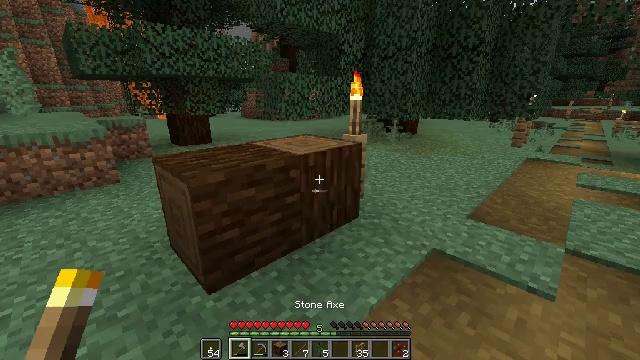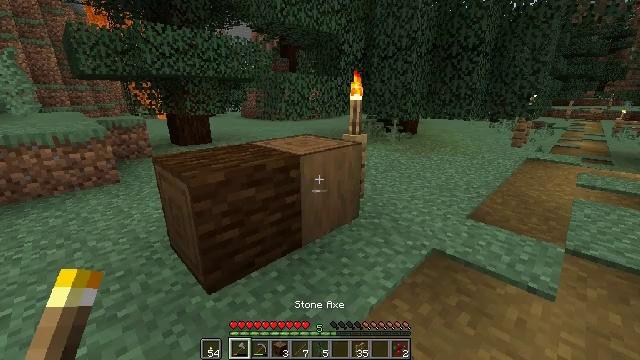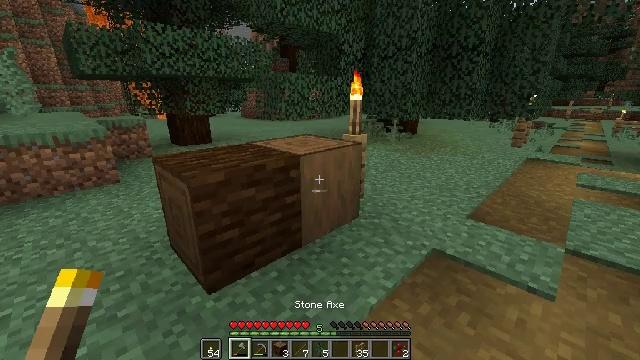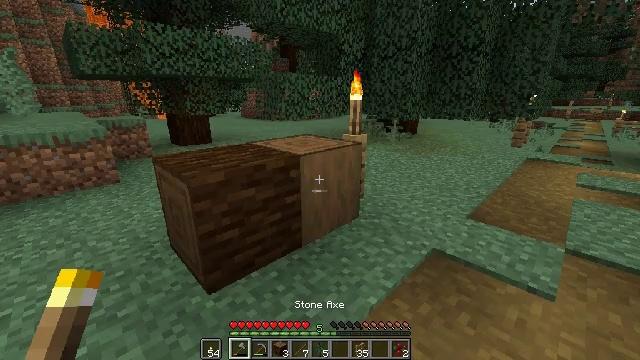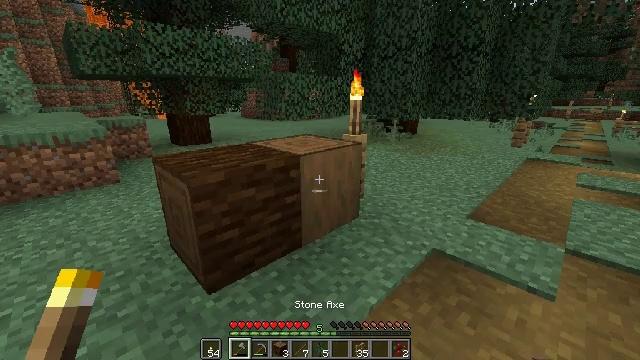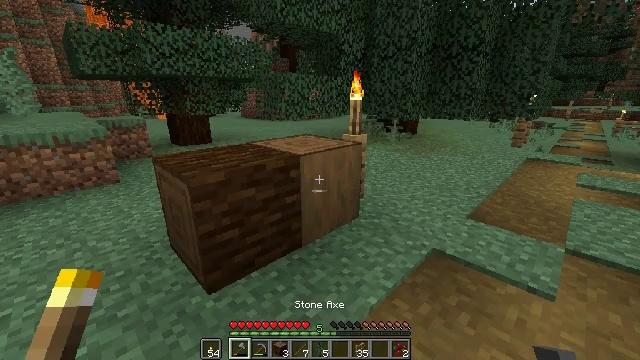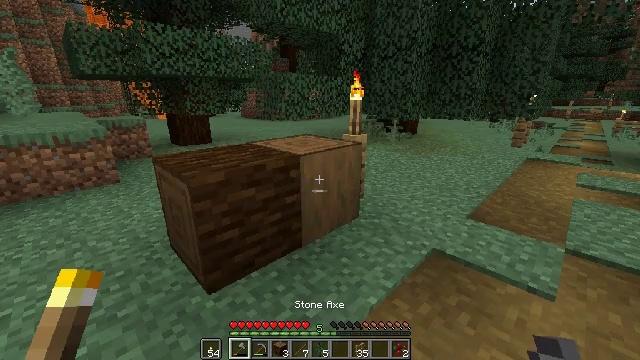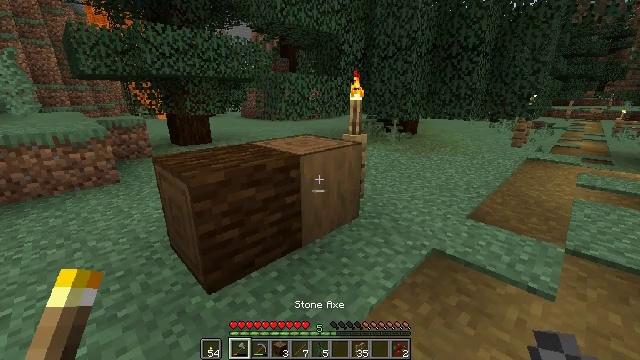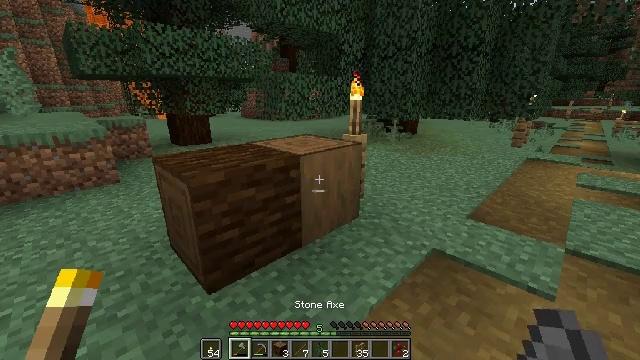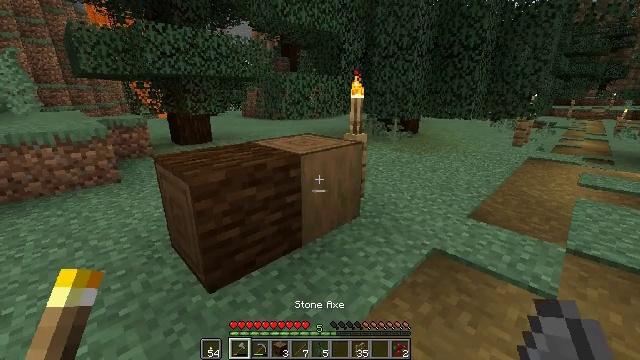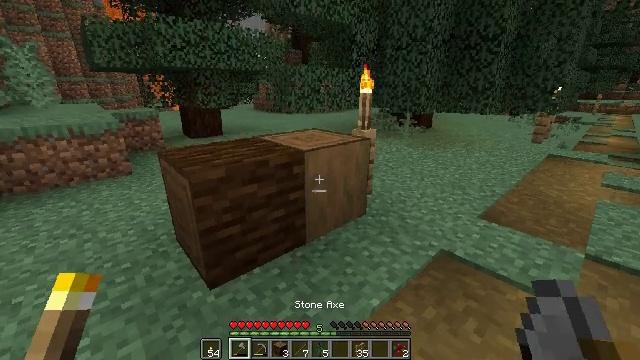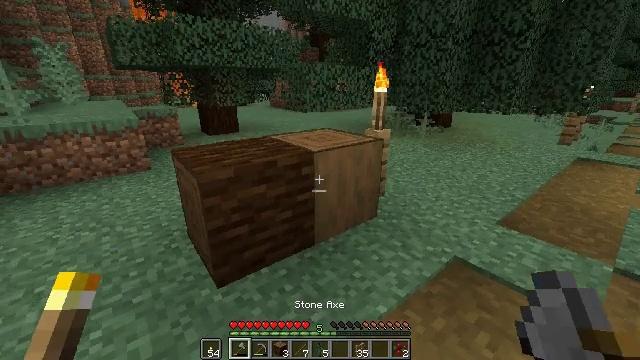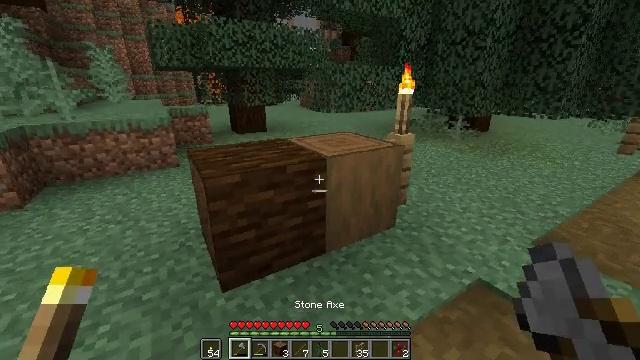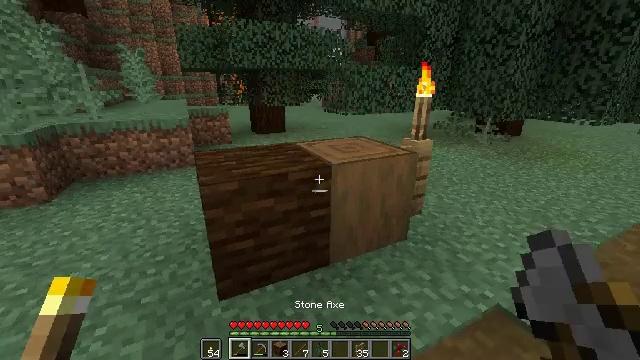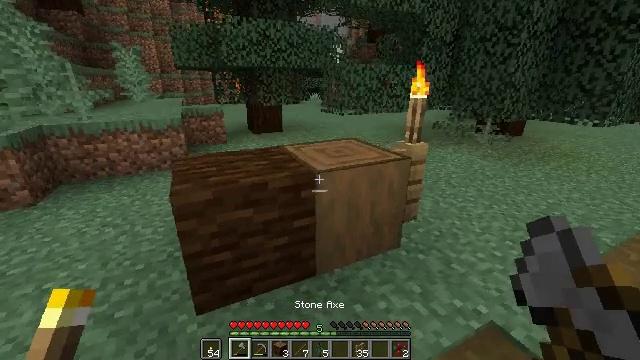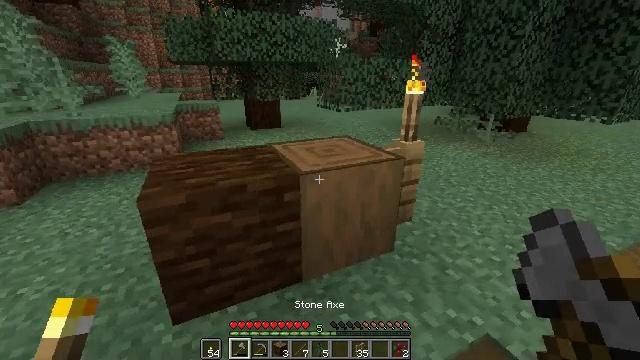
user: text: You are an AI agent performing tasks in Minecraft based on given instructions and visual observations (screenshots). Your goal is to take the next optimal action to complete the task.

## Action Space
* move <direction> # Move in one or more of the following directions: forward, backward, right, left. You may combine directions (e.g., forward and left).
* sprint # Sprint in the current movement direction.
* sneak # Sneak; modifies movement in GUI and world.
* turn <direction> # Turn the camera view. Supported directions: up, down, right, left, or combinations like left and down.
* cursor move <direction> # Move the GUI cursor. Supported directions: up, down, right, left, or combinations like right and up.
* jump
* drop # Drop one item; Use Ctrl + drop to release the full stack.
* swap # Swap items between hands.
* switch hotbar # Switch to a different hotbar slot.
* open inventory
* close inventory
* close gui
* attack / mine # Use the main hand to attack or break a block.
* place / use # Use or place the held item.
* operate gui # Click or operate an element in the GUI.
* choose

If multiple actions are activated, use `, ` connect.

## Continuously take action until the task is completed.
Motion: motion action
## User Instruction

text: Break the stripped spruce log.
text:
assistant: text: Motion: no_op
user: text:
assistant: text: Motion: no_op
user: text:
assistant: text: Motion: no_op
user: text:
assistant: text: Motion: no_op
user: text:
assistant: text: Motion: no_op
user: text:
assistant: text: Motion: no_op
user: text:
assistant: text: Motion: no_op
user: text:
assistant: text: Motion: no_op
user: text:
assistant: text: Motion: no_op
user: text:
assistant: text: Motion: move forward and move right, turn left and down
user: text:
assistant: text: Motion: move forward and move right, turn left
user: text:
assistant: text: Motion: move forward and move right, turn left
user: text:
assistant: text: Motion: move forward and move right, turn left
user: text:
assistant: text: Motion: move forward and move right
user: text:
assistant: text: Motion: move forward and move right
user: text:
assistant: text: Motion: move forward and move right, turn left
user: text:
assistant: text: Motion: move forward and move right, turn left
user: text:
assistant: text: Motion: move forward and move right, turn left
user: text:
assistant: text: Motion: move forward and move right, turn left and down
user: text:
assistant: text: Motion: move forward and move right, turn left and down
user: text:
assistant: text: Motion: turn left
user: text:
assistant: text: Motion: turn left and down
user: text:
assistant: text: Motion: turn left and down
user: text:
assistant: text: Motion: turn left, attack / mine
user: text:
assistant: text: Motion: attack / mine
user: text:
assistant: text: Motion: attack / mine
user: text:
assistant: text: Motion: attack / mine
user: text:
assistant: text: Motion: attack / mine
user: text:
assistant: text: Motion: attack / mine
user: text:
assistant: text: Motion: attack / mine